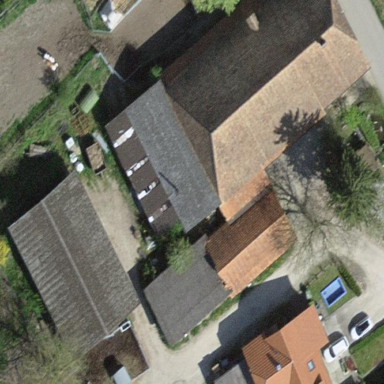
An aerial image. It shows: Rural barn.